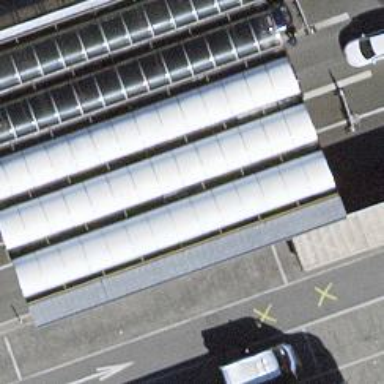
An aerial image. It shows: Border control barrier.